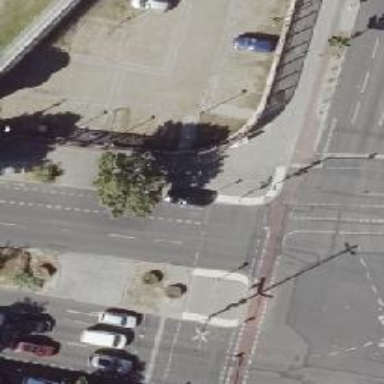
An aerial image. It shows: Secondary road with asphalt surface where stopping is not allowed in the parking area.